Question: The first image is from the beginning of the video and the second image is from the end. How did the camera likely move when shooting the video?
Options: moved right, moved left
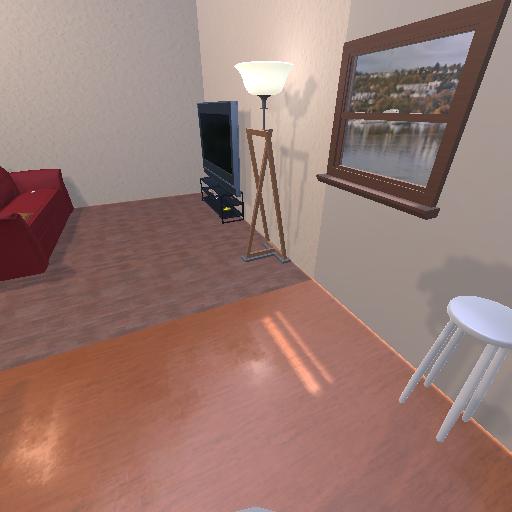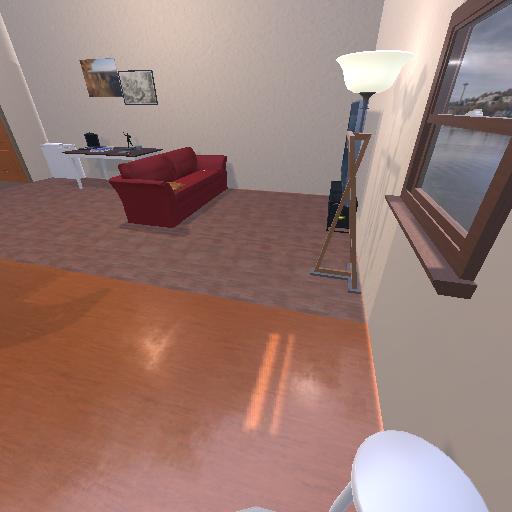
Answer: moved right